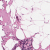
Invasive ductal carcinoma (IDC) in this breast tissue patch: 0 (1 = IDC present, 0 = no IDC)